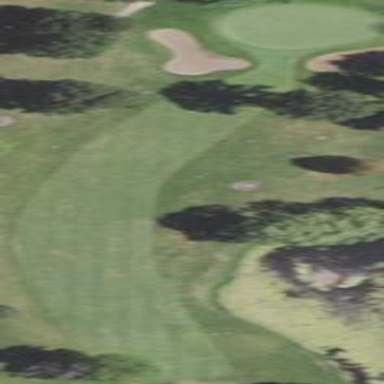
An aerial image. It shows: Golf fairway surrounded by grass.